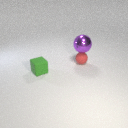
small red rubber sphere to the right of small green rubber cube